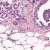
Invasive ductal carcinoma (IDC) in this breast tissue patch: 1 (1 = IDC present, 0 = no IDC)